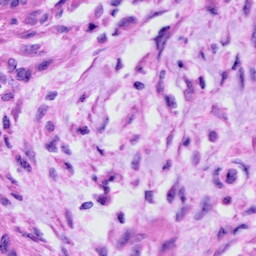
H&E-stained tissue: Cervix